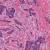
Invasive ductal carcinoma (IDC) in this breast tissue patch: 1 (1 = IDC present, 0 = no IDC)